Interaction volume radius: 5 \u00c5
Interaction volume height: 35 \u00c5
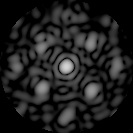
Disorder parameter: 0.456